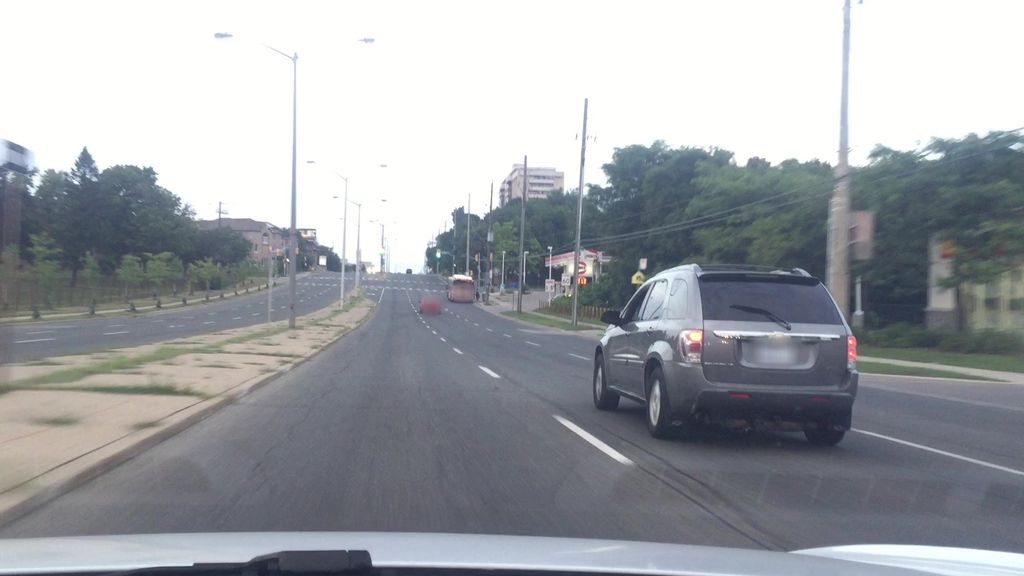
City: toronto